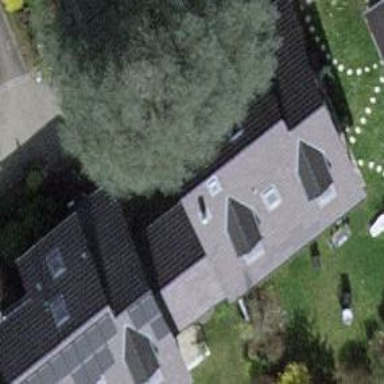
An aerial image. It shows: View of roof of building.